Question: I've got a bit of a dilemma. It's not a dealbreaker, but I'm interested in a decent answer if there is one.
I've been using a 'UIButton' with a custom subview inside of a 'UIBarButtonItem' (as the bar button item's 'customView'). My custom subview is a 'UILabel' nor is it a 'UIImage', which is why I'm doing what I'm doing. This 'UIBarButtonItem' is an item on my navigation bar, and the navigation bar has a 'tintColor' set. I want the 'UIButton' to have that rounded-rect appearance of 'UIBarButtonItemStyleBordered', which means it should also take on the 'tintColor' of its parent bar.
Current solutions out there have implemented extracting 'png' files from UIKit for 'UINavigationBarDefaultButton.png' and family. This would look if I weren't setting a 'tintColor' property; instead the button remains that "iOS navy blue", when I want, say, bright orange (not the color I'm using but you get my drift). Which brings me to my dilemma: what's the best way to make a UIButton look and act like that 'UIBarButtonItem' style, taking on the 'tintColor' property? I can set that property myself on the button; it's no big deal.
Would I want to draw that 'UIButton''s background in CoreGraphics? Is there a framework/library out there that implements this already? If I'm dreaming the impossible, just tell me. I'm not that awesome with doing CoreGraphics by hand yet, but it's definitely not outside the realm of possibility.
If this can't be done, I know I can always take the cool custom 'UIView' I'm attempting to finagle in and just save it off as an image (and thus use 'UIImage' inside of a 'UIBarButtonItem'), but I'd like to see if this is possible.
This is what I'm dealing with (below). The back button looks awesome, but only because I'm not messing with it. I'd like that 'rightBarButtonItem' to use my 'tintColor' that I have set, but in order to give it that 'UIBarButtonItemStyleBordered' appearance with a 'customView' set, I'm forced to make the button use 'png' files for its background. Below is what you see, even with 'tintColor' set on the 'UIBarButtonItem' (since it's using a 'png').

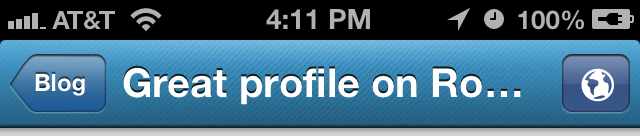
Answer: I did find <URL>.
Combined with that, I've defined a category method on 'UIButton' that lets me create a button with that background image, tinted, and I plop that into an empty 'UIBarButtonItem'.
'''
+ (id)buttonWithBarStyleAndTintColor:(UIColor *)tintColor customView:(UIView *)customView {
UIImage *defaultNormal = [UIImage imageNamed:@"UINavigationBarDefaultButton.png"];
UIImage *defaultPressed = [UIImage imageNamed:@"UINavigationBarDefaultButtonPressed.png"];
UIImage *back = [TintImageWithTintColor(defaultNormal, tintColor)
stretchableImageWithLeftCapWidth:5.0
topCapHeight:0.0];
UIImage *pressed = [TintImageWithTintColor(defaultPressed, tintColor)
stretchableImageWithLeftCapWidth:5.0
topCapHeight:0.0];
UIButton *button = [self buttonWithType:UIButtonTypeCustom];
button.frame = CGRectMake(0, 0, 34.0f, 30.0f);
[button addSubview:customView];
customView.userInteractionEnabled = NO;
customView.frame = CGRectCenterRectInRect(customView.frame, button.frame);
[button setBackgroundImage:back forState:UIControlStateNormal];
[button setBackgroundImage:pressed forState:UIControlStateSelected];
[button setBackgroundImage:pressed forState:UIControlStateHighlighted];
return button;
}
'''